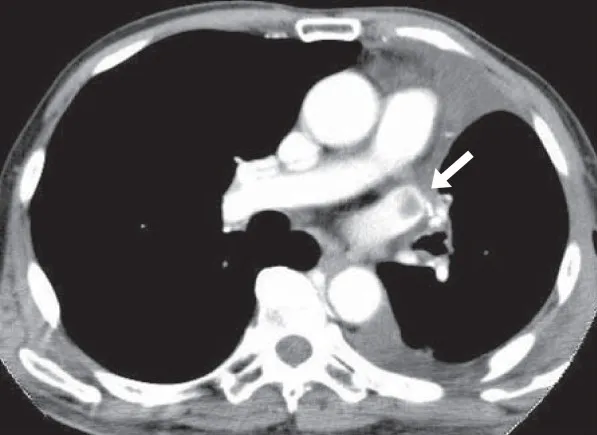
A thrombus in the left superior pulmonary vein stump after left upper lobectomy. Contrast-enhanced CT on a 78 year-old male to check for other diseases on postoperative day 22 shows a thrombus in the LSPV stump.
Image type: radiology (ct)